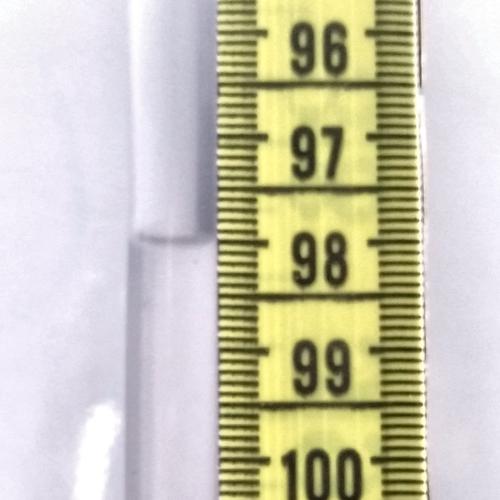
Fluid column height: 98.0 cm